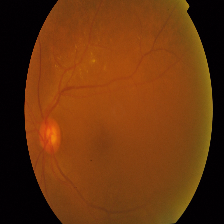
Diabetic retinopathy grade: Proliferative DR